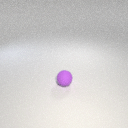
small purple rubber sphere